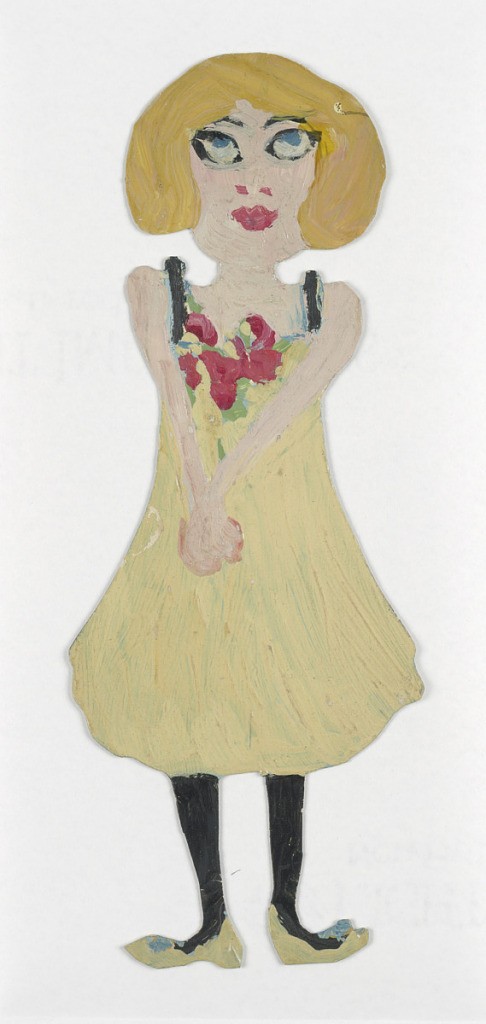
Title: Figure Toy
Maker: Harriet Blackstone, American, 1864–1939
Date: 1922
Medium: Brush and oil, graphite on board
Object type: Paper doll
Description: Paper doll of a female figure wearing a yellow dress with red flowers.